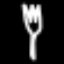
Label: fork